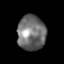
Tissue: lung
Cell type: Pericytes
Senescence score: 0.2117
Nuclear area (px): 961
Mean DAPI intensity: 113.034